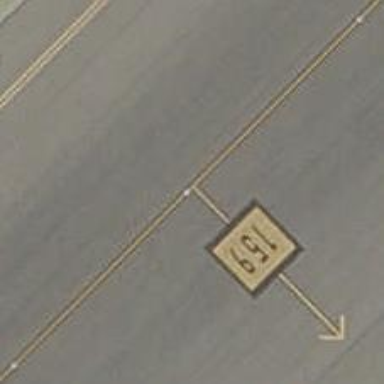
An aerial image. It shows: Image of taxiway at airport.